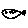
Label: fish